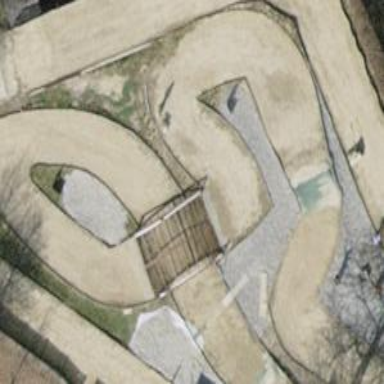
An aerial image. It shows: Bridge over model car raceway.